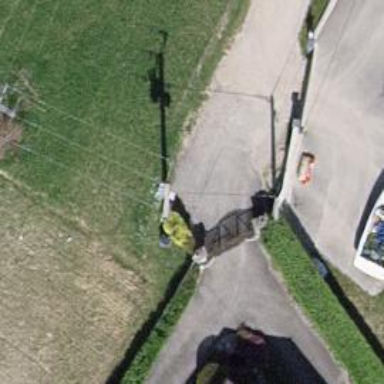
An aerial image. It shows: Minor power line with three cables.